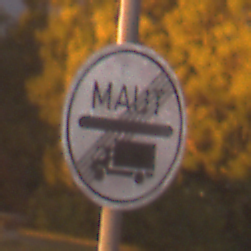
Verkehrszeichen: EndeMautpflicht
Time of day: Night
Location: Outdoor (Suburban)
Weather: PartlyCloudy
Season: NotSpecified
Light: Artificial